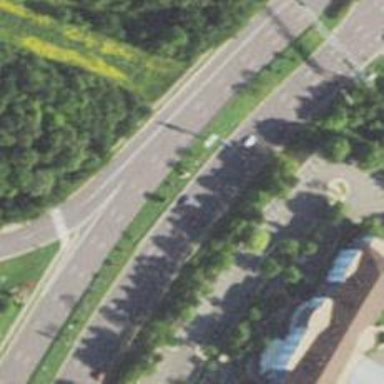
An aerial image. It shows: Expressway with asphalt surface classified as trunk highway.